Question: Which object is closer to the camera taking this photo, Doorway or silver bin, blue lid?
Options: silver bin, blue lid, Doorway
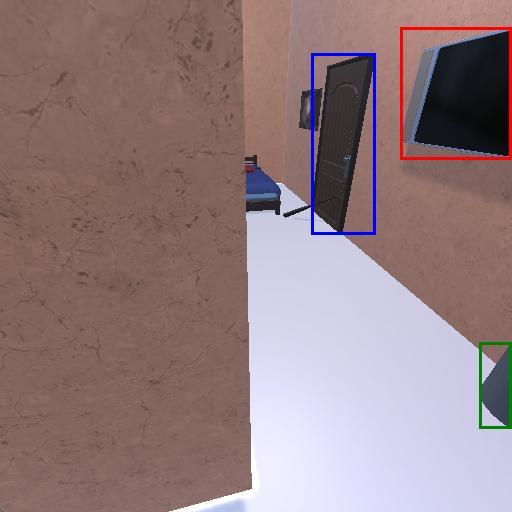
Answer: silver bin, blue lid